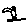
Label: bird